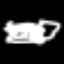
Label: squiggle